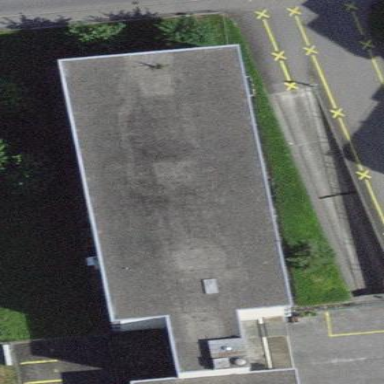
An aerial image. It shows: Commercial building.